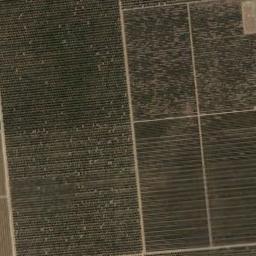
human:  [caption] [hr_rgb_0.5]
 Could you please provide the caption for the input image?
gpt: Several dirt roads are in rectangular farmlands .

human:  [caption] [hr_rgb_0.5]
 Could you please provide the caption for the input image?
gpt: There are some bare rectangular farmland .

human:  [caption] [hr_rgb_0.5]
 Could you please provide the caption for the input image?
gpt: Several khaki rectangular farmlands are arranged in neat rows .

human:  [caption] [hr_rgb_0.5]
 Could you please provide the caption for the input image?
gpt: Five green and tawny intersecting rectangular fields .

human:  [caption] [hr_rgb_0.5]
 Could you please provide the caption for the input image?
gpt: There are several brown rectangular farmlands .